Current action and preconditions to check: trajectory_clear

Your task: For each precondition in the list above, predict whether it will hold at this action.

Consider the current scene as observed from the mobile robot's camera, and analyze the predicted future states of all dynamic agents (e.g., people, animals, vehicles, or any moving entities) within the NEXT SECOND.

IMPORTANT: Only answer "very likely" if you are absolutely certain—based on strong, clear evidence—that a dynamic agent will violate the precondition in the predicted future state. Do NOT answer "very likely" for unlikely, ambiguous, or low-probability risks.

Ask yourself for each precondition: Is there a high probability, with clear and convincing evidence, that the predicted future states of any dynamic agent will interfere with the predicted future state of the currently executing action within the NEXT SECOND, causing that precondition to fail?

Assess the risk level based on these predictions. Use "likely" or "very likely" if motions create a clear risk of interference.

Use "neutral" or "improbable" if agents are nearby but their predicted paths are clearly diverging or non-conflicting.

Failure Risk Categories: "very improbable", "improbable", "neutral", "likely", "very likely"

Answer Format: Output ONLY the probability_of_failure value from these categories: "very improbable", "improbable", "neutral", "likely", "very likely"

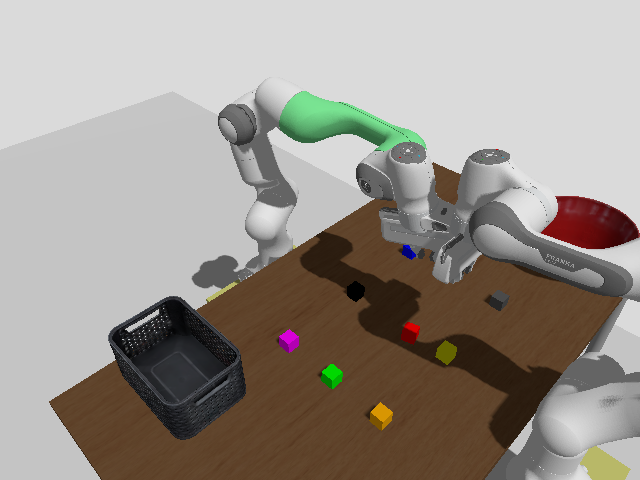

Answer: likely